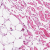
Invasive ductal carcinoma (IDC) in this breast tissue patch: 0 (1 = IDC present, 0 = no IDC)